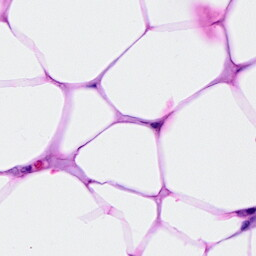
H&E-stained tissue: Breast